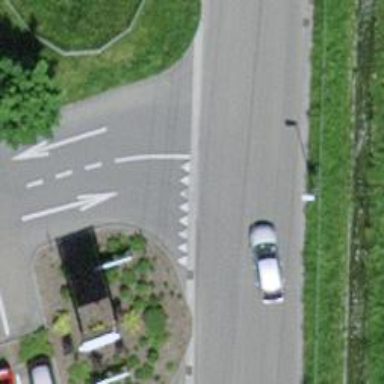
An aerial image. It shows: Road with "give way" sign.